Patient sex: F
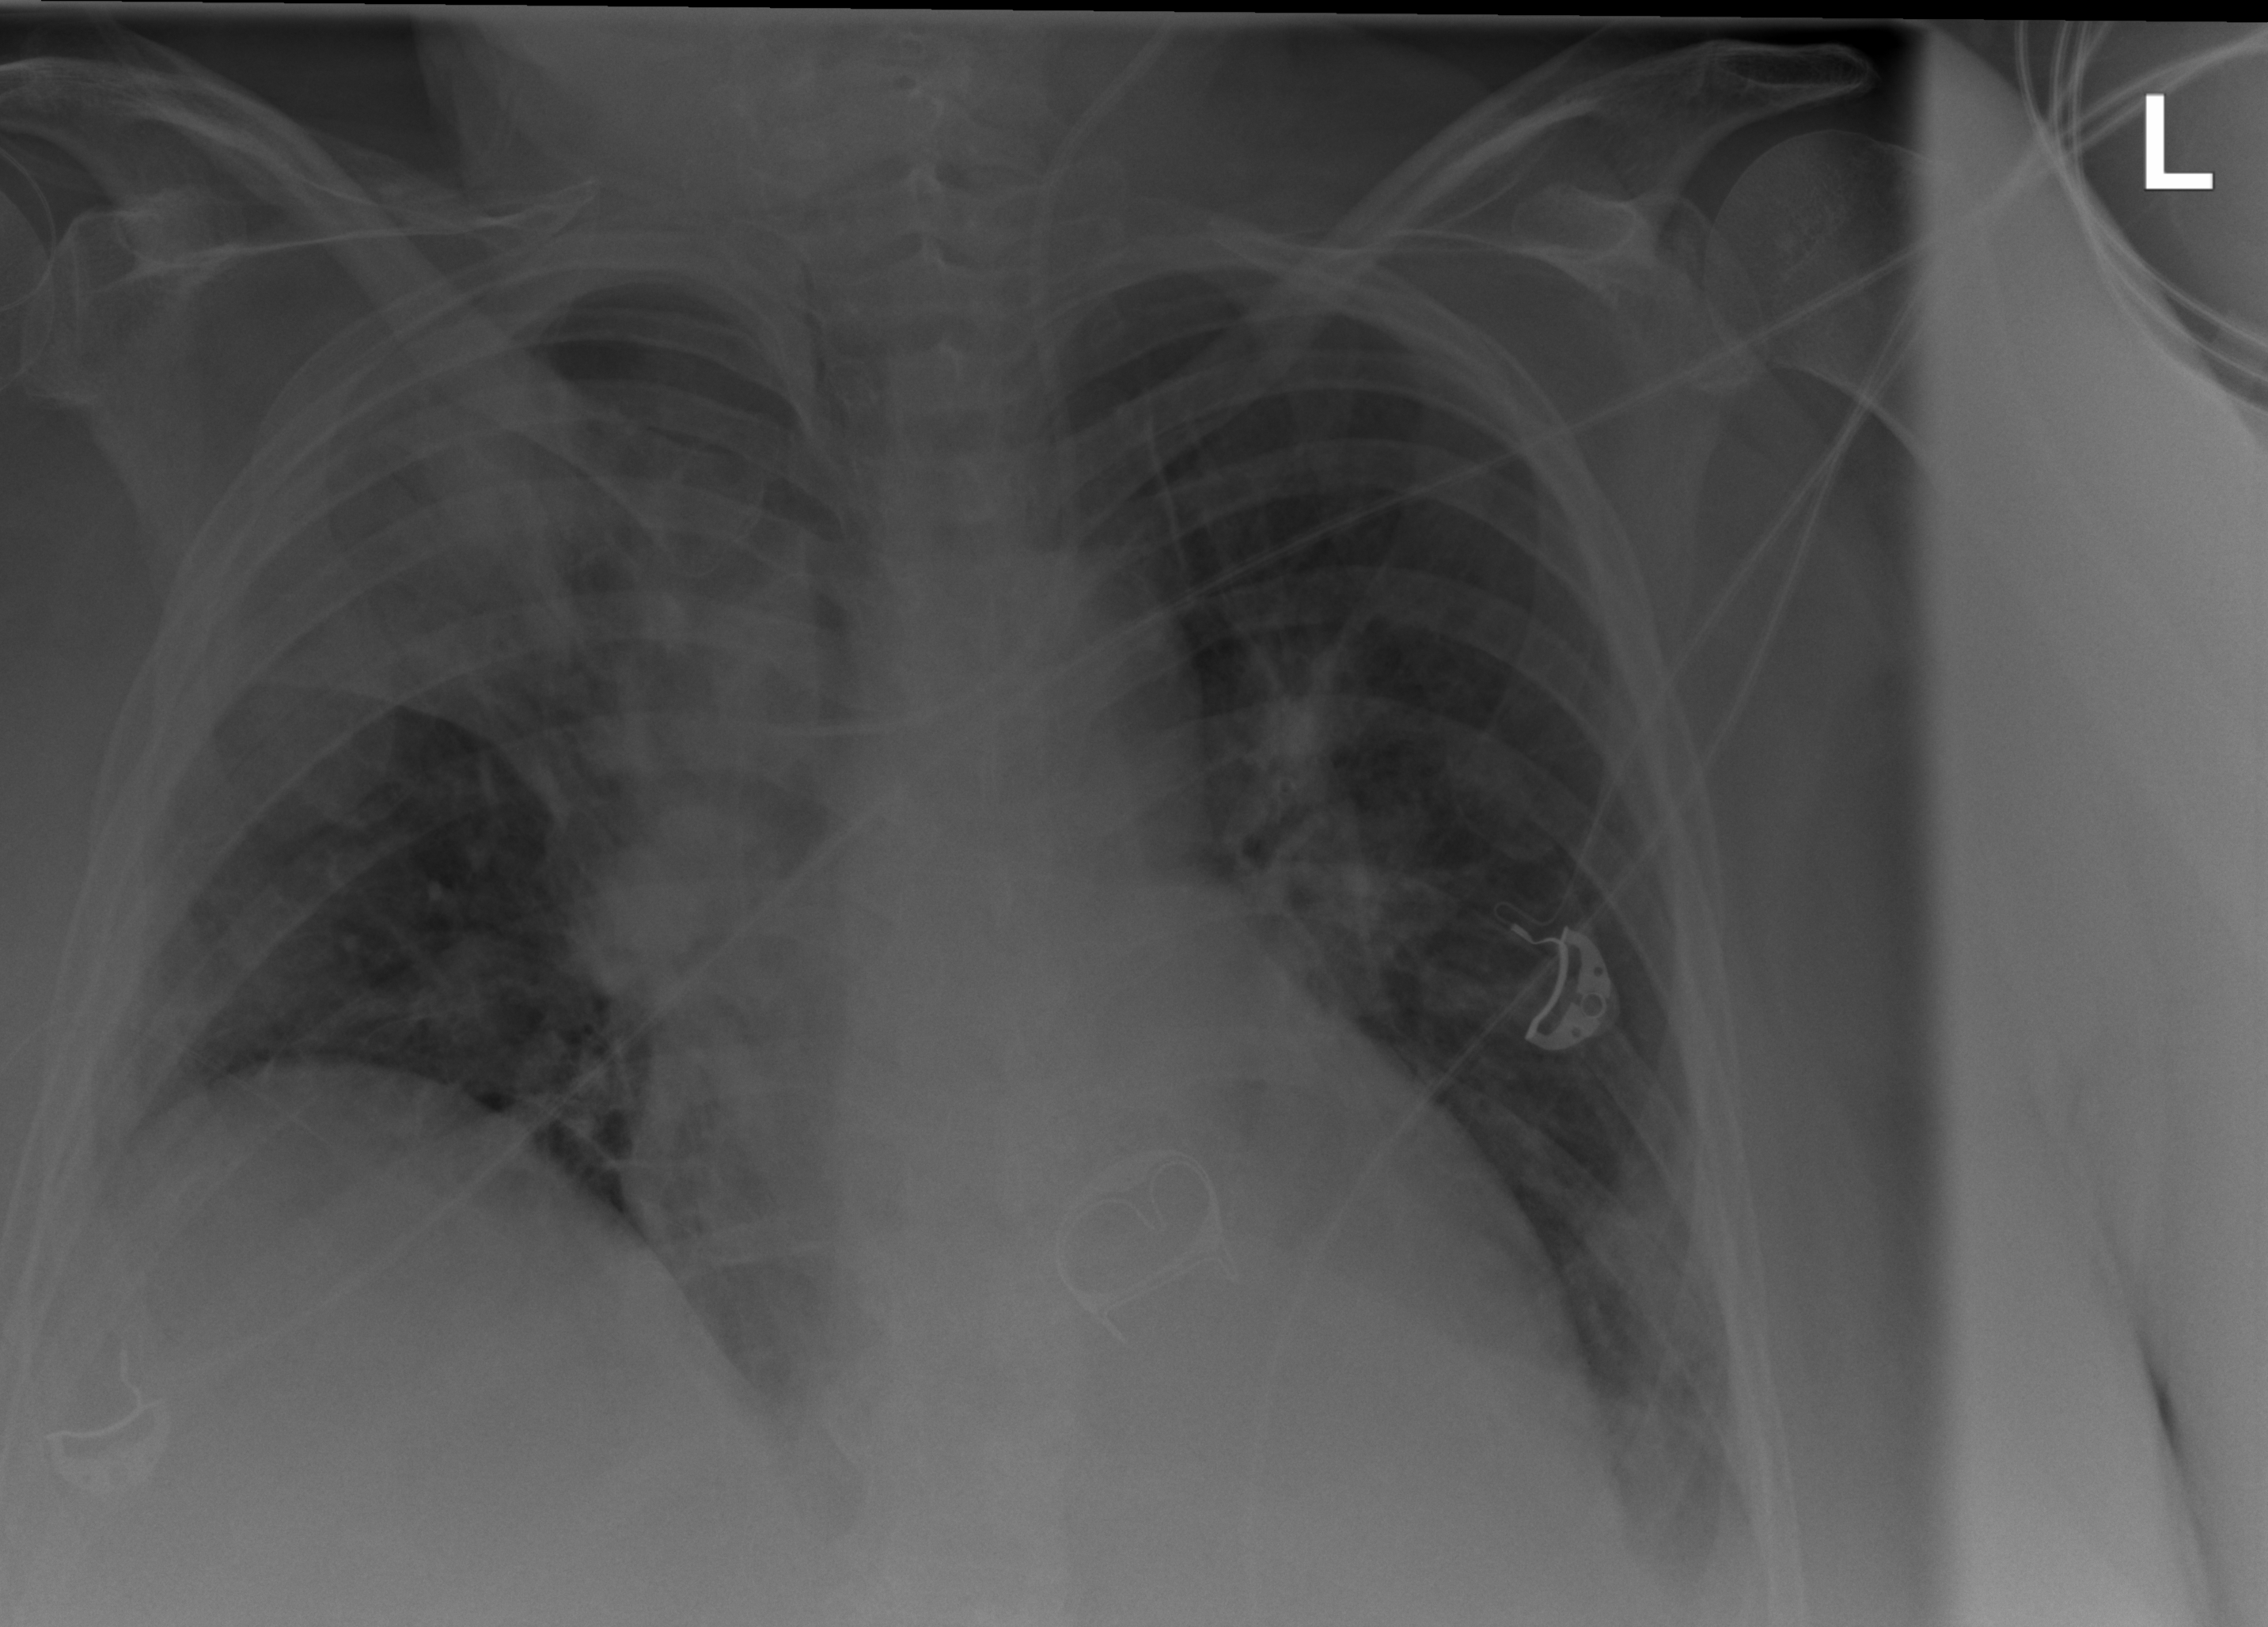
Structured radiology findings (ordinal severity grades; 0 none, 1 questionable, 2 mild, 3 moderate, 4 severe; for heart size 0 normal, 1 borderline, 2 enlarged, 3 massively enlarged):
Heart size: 2
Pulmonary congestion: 0
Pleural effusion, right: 2
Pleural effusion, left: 2
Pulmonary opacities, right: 3
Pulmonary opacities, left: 2
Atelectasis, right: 3
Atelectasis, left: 2